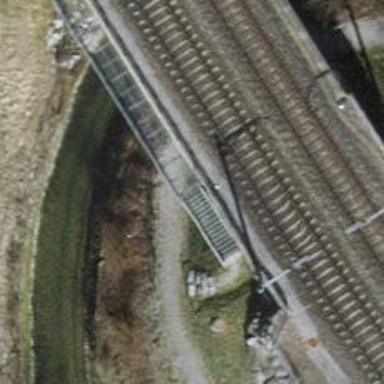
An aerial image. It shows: Metal steps along the road.